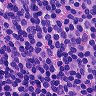
Metastatic tissue present: no